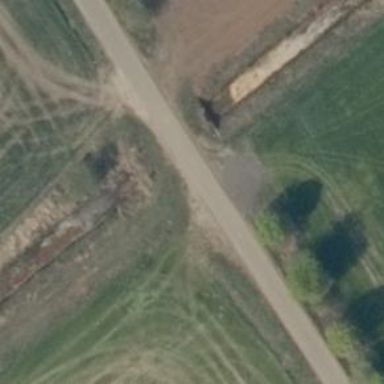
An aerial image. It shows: Asphalt cycleway bridge crossing agricultural land.